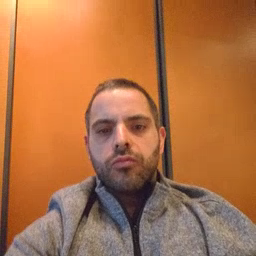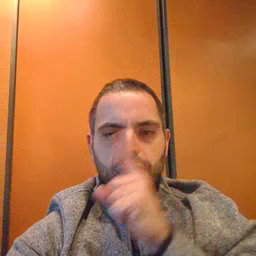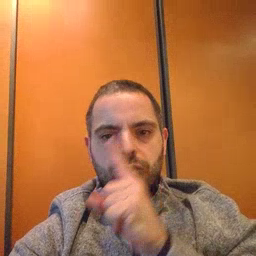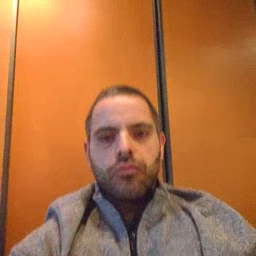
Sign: mouse